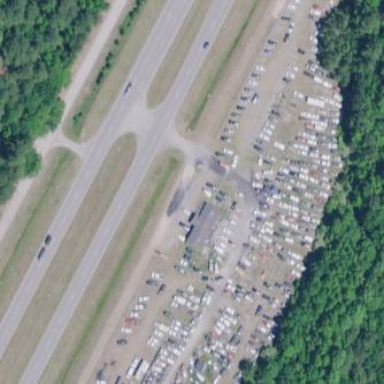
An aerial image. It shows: Scrap yard located in industrial area.